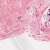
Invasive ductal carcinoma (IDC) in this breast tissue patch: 0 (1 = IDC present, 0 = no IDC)